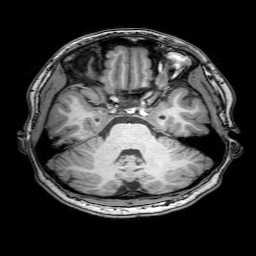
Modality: T1w
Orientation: coronal
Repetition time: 0.00828 s
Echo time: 0.00388 s